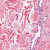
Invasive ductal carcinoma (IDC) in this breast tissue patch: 0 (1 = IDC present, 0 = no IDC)